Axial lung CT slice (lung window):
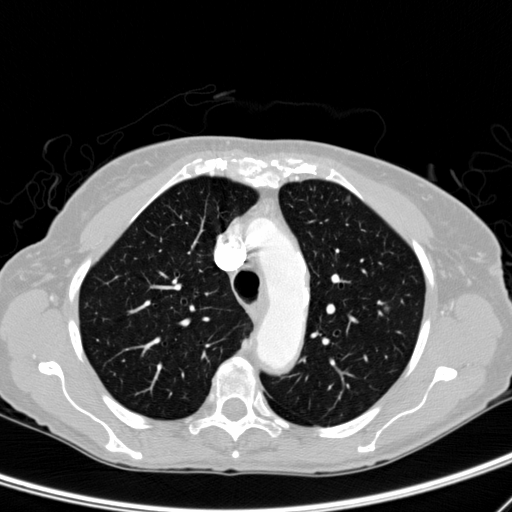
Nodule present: yes
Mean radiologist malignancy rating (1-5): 2.333